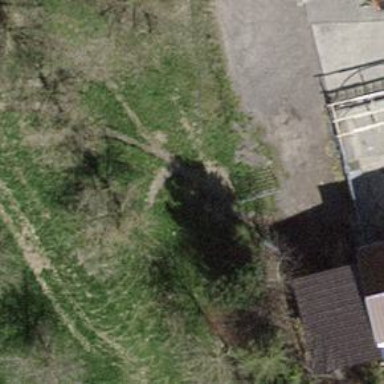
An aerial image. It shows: Gate.